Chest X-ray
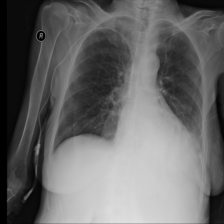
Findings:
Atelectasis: negative
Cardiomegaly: negative
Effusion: positive
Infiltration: positive
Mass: negative
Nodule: negative
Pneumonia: negative
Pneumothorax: negative
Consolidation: negative
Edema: negative
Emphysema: negative
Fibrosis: negative
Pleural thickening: negative
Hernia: negative